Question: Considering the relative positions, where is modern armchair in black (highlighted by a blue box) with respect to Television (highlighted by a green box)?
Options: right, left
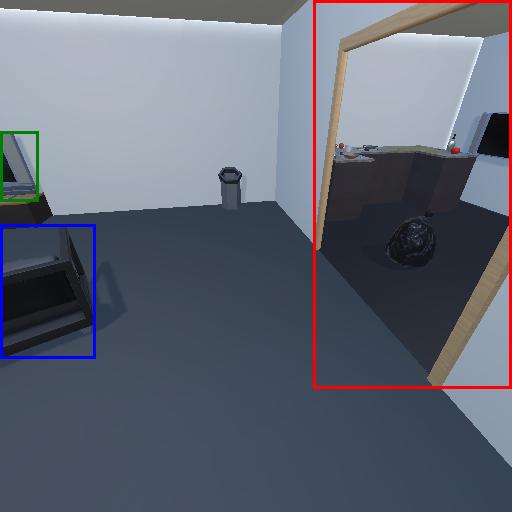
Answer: right